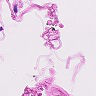
Metastatic tissue present: no